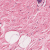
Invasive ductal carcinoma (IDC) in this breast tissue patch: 0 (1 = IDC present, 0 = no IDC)